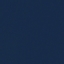
Land use / land cover: SeaLake